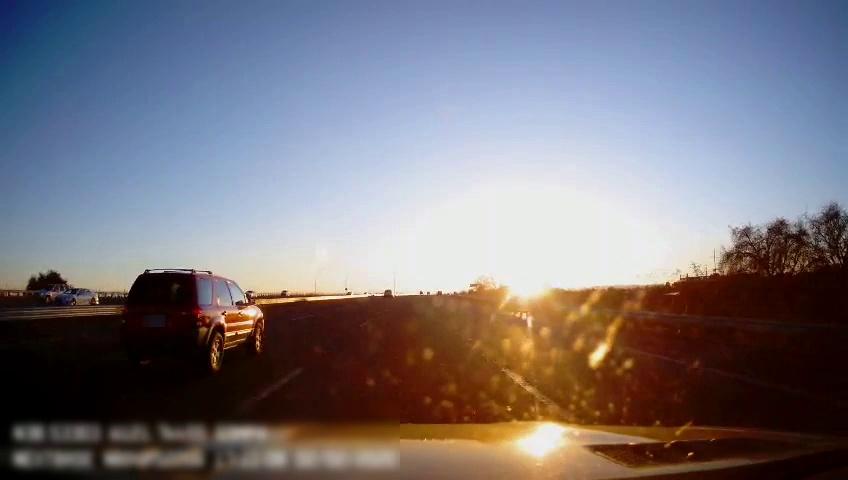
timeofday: Day
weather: Sunny
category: Drivable Space
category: Drivable Space
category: Vehicles | SUV
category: Vehicles | SUV
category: Vehicles | SUV
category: Vehicles | Car
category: Vehicles | SUV
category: Lanes | Alternate Lane
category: Lanes | Alternate Lane
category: Lanes | Current Lane
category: Lanes | Current Lane
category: Lanes | Alternate Lane